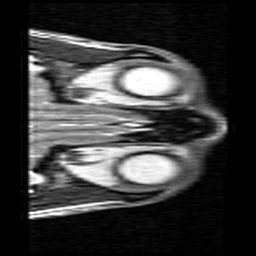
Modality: T2w
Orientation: axial
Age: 42
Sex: female
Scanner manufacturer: siemens
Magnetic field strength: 3 T
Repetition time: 7 s
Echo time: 0.085 s